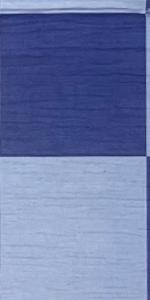
Label: Empty